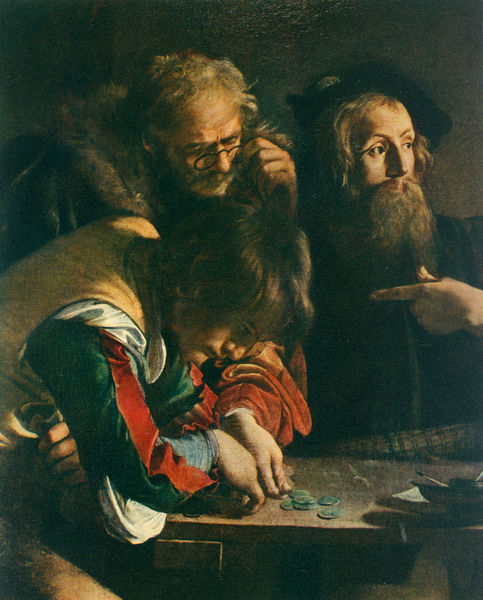
Titel: Berufung des Matthäus
Künstler: Michelangelo Merisi da Caravaggio
Institution: Rom, San Luigi dei Francesi
Schlagwörter: gemälde, hand, schatten, weiß, grün, finger, geste, haar, hut, licht, männer, schwarz, tisch, rot, alt, bart, jung, mütze, gesicht, pelz, samt, ärmel, hände, öl, haare, drei, personen, papier, beobachten, glücksspiel, zeigefinger, zeigen, weste, spiel, karos, geld, brille, jüngling, pelzkragen, wams, deuten, tintenfass, beobachtend, prfil, münzen, kolumbus, betrug, zählen, brlle, spielchips